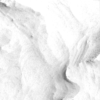
Label: not_dusty